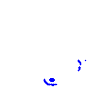
Particle: electron